Question: As the title says, I'm trying to write a simple window program, but when I try to change the icon of my TreeView, it goes wrong. I'm pretty sure my icon was loaded because I did this:
'''
HICON hIcon;
//hinst is my global variable
hIcon = LoadIcon(hinst,(char*)IDI_ICON_MAIN);
if (hIcon == NULL)
{
MessageBox(NULL, "LoadIcon failed", "error", MB_OK);
}
'''
It works fine then I use 'ImageList_ReplaceIcon()':
'''
if (ImageList_ReplaceIcon(iml, 3, hIcon) == -1)
{
MessageBox(NULL, "replace icon failed", "error", MB_OK);
}
TreeView_SetImageList(hwndTV, iml, TVSIL_STATE);
'''
First, I thought, maybe it's because I gave the wrong 'ILC_COLOR' in 'ImageList_Create()', then I rechecked the bit of my icon then reset the parameter, but it's still not working.
Can anyone give me some clue of what is wrong? I already checked with Google and read the docs mutiple times, perhaps I missed something?
[2022/05/31]
Here is my TreeView:

I'm tring to change my icon to the red circle.
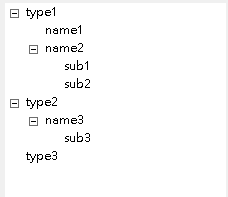
Answer: I can see my icon now, thanks. I appreciate those who gave me advice.
ReplaceIcon() can only be used when I have already added an icon into it. If there's no icon in it then the only condition I can use is to set the index to -1, so that the ReplaceIcon() can add the icon for me.